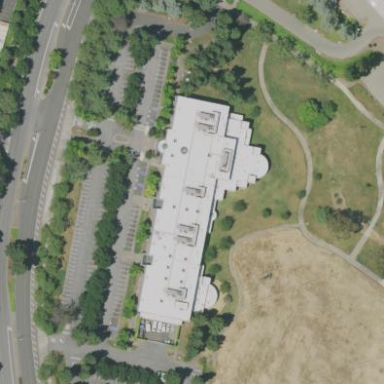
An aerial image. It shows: Building that serves as library.